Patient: sex F, age 38
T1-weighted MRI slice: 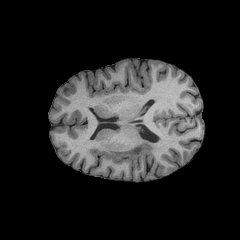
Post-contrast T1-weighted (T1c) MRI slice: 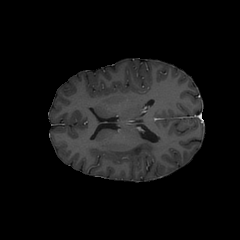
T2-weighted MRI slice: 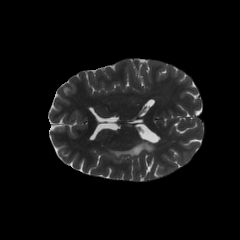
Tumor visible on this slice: yes
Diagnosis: Astrocytoma, IDH-mutant
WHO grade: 3